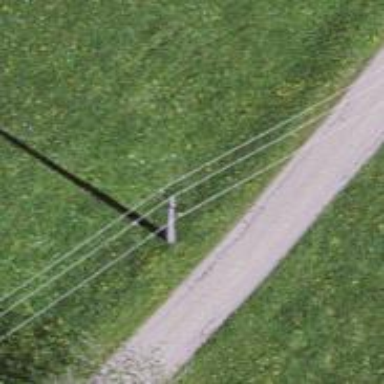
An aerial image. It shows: Power pole.